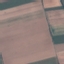
Land use / land cover: AnnualCrop